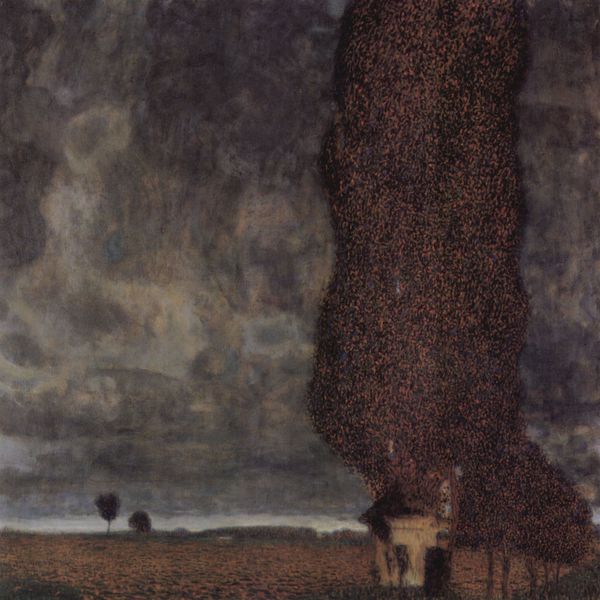
Titel: Die große Pappel oder Aufziehendes Gewitter
Künstler: Gustav Klimt
Standort: Wien
Institution: Sammlung Leopold
Schlagwörter: baum, blau, dunkel, feuer, gewitter, himmel, laub, mann, weiß, wolken, bäume, impressionismus, landschaft, abend, bewegung, blumen, braun, grau, hell, hut, licht, nacht, schwarz, tür, gebäude, gras, haus, weg, öl, birke, dämmerung, ebene, feld, felder, horizont, natur, pappel, pappeln, hütte, rauch, land, auge, gold, person, düster, pointilismus, schwer, modern, allee, herbst, romantik, brand, sturm, tornado, unwetter, jugendstil, klimt, regen, punkte, eingang, ruine, flamme, flammen, munch, gefahr, struktur, kapelle, geister, akazien, gewitterwolke, gewitterfront, landcgsfta, nn